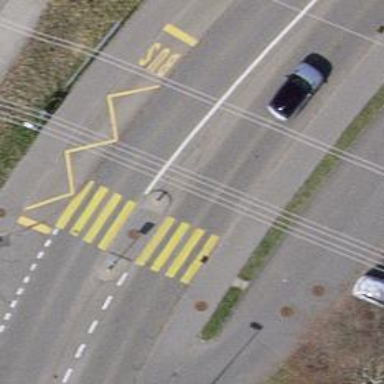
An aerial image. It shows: Marked zebra crossing with island in the middle.